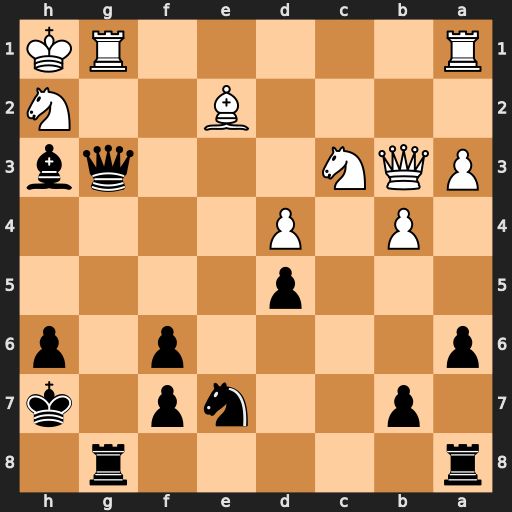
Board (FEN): r5r1/1p2np1k/p4p1p/3p4/1P1P4/PQN3qb/4B2N/R5RK
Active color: b
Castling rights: -
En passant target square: -
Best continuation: Bg2+ Rxg2 Qxg2#